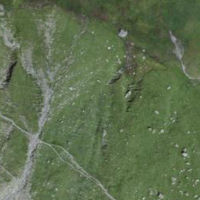
EUNIS habitat code: 26
Species observed at this site:
Carduus defloratus